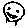
Label: smiley face